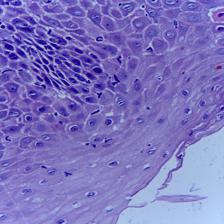
Diagnosis: OSCC